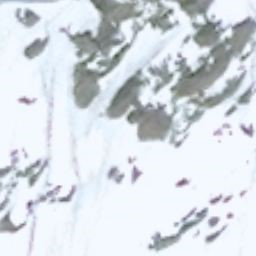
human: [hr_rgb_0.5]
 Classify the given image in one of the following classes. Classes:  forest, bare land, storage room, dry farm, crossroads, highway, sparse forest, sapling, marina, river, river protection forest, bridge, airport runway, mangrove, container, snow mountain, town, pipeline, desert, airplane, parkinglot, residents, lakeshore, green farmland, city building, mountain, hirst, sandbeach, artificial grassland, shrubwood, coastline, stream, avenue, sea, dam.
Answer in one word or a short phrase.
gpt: snow mountain